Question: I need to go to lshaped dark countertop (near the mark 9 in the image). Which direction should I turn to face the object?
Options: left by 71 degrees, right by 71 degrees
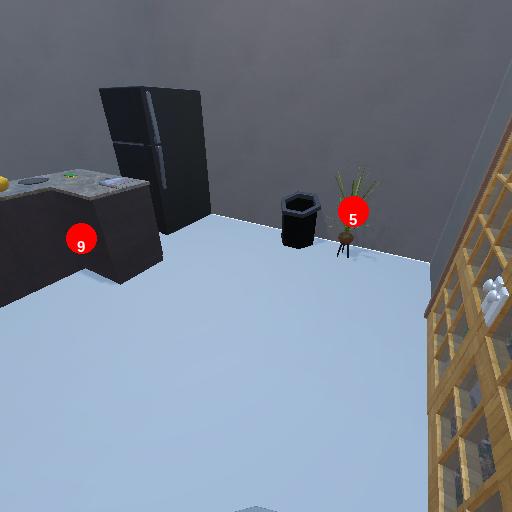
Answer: left by 71 degrees